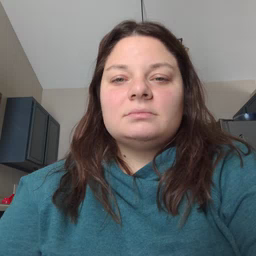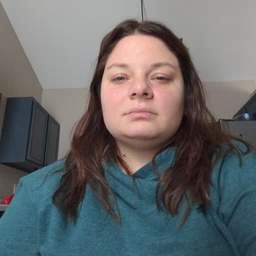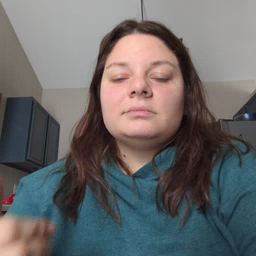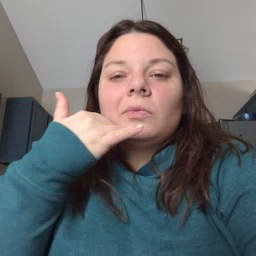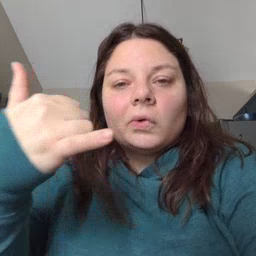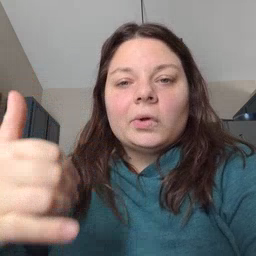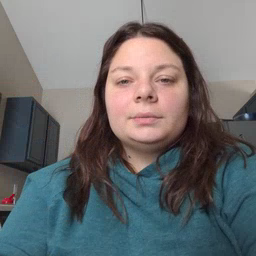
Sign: callonphone